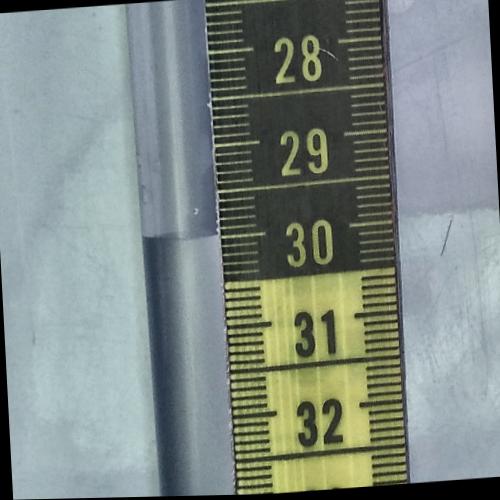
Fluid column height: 30.0 cm